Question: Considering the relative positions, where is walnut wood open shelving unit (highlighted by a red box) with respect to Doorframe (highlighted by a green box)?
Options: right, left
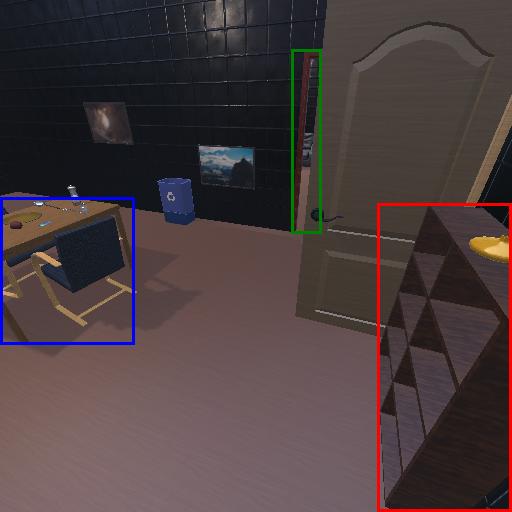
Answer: right